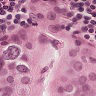
Metastatic tissue present: yes